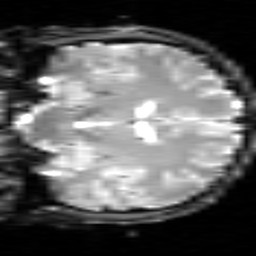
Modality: inplaneT2
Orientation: coronal
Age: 29
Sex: male